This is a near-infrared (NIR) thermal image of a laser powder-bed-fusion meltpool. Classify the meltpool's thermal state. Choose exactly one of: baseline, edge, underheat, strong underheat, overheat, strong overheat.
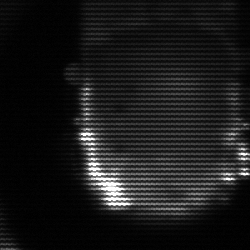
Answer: baseline